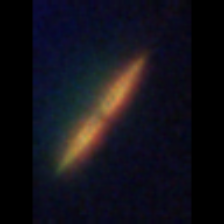
Taxon: Pennate
Group: Diatoms